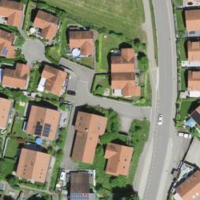
EUNIS habitat code: 54
Species observed at this site:
Erigeron karvinskianus